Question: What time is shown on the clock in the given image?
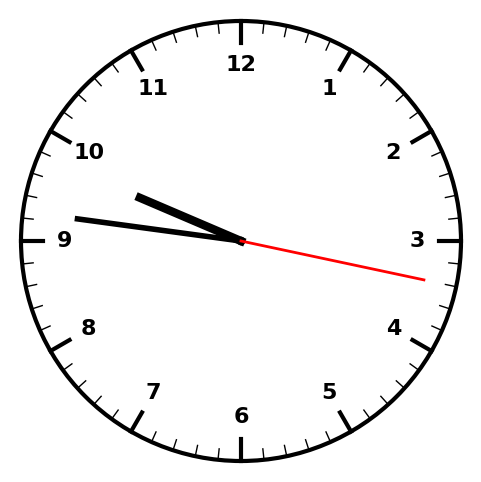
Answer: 09:46:17